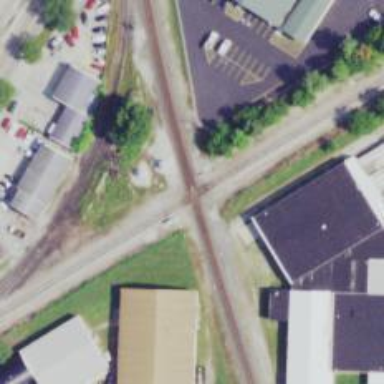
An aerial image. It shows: Railway crossing.